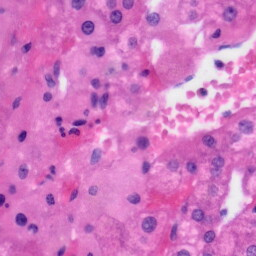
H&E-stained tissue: Liver